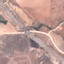
Label: Highway